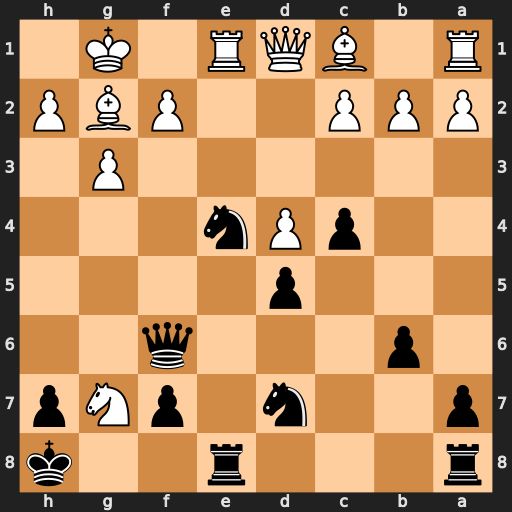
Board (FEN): r3r2k/p2n1pNp/1p3q2/3p4/2pPn3/6P1/PPP2PBP/R1BQR1K1
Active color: b
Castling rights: -
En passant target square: -
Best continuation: Qxf2+ Kh1 Nxg3+ hxg3 Rxe1+ Qxe1 Qxe1+